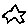
Label: star